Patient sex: M
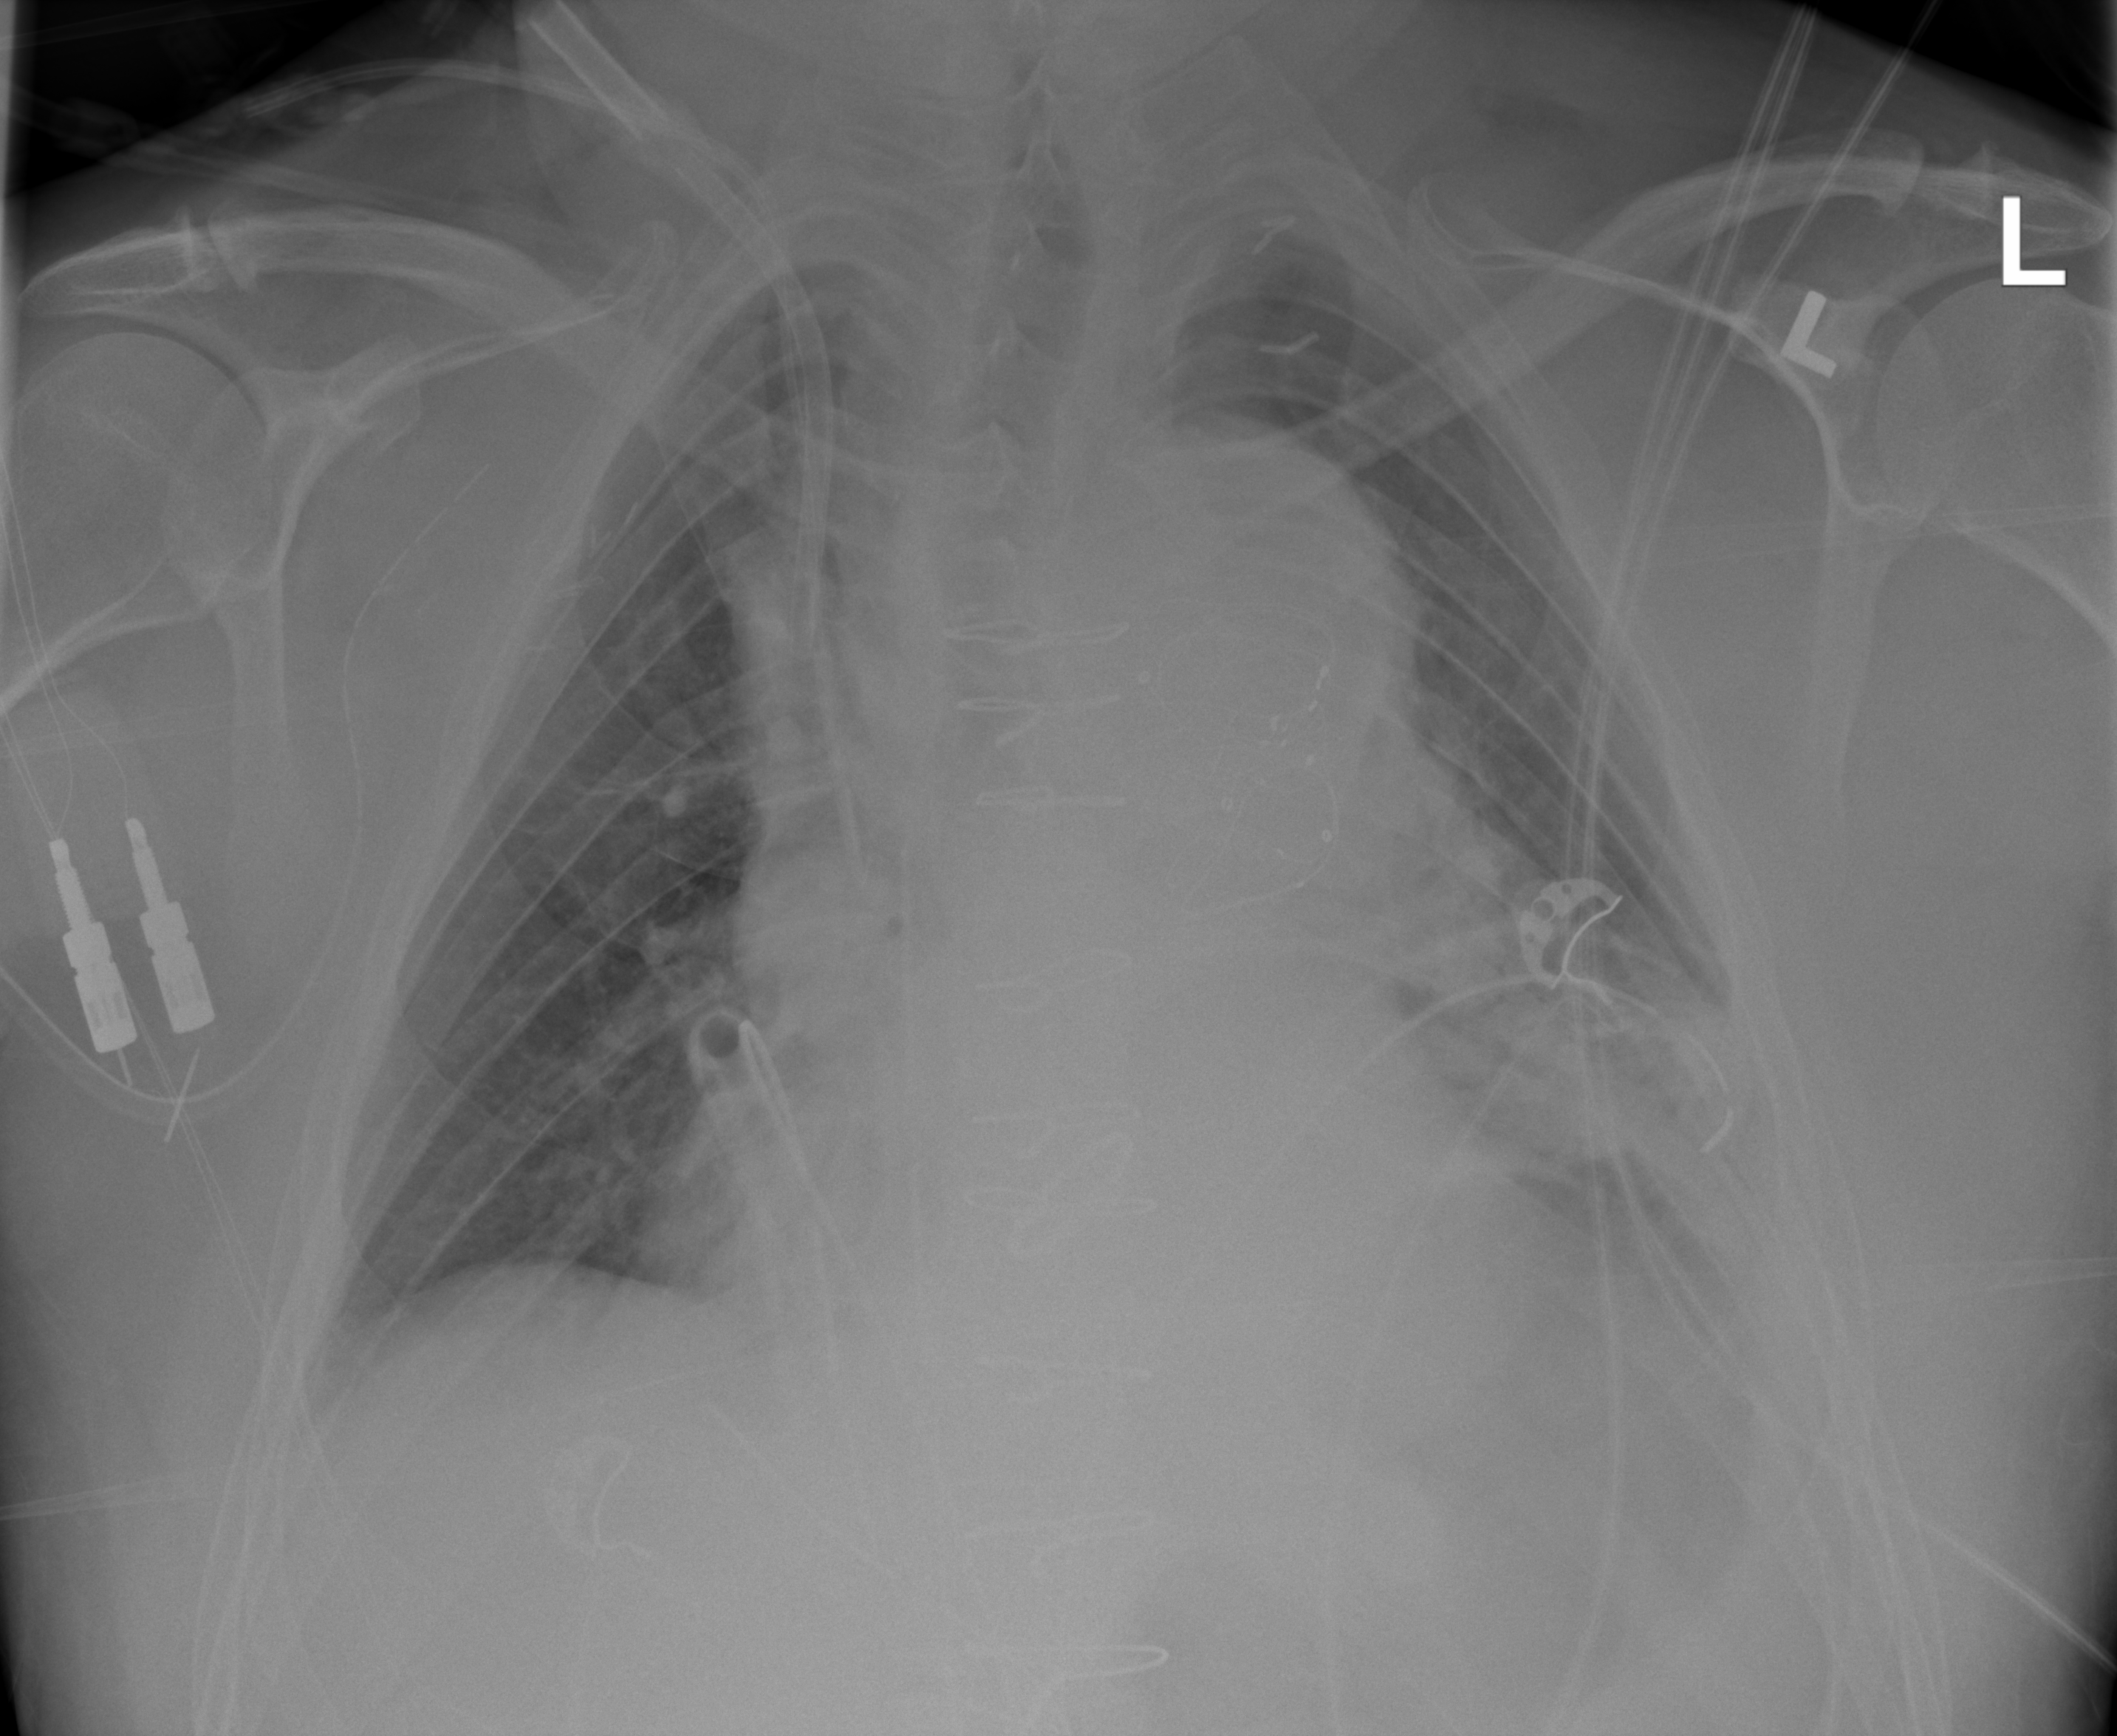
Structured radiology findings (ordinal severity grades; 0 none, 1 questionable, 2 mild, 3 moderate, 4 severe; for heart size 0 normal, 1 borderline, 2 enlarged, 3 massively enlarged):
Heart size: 2
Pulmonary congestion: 2
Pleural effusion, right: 0
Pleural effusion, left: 2
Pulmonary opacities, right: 0
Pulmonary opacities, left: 0
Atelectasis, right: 0
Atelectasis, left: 3